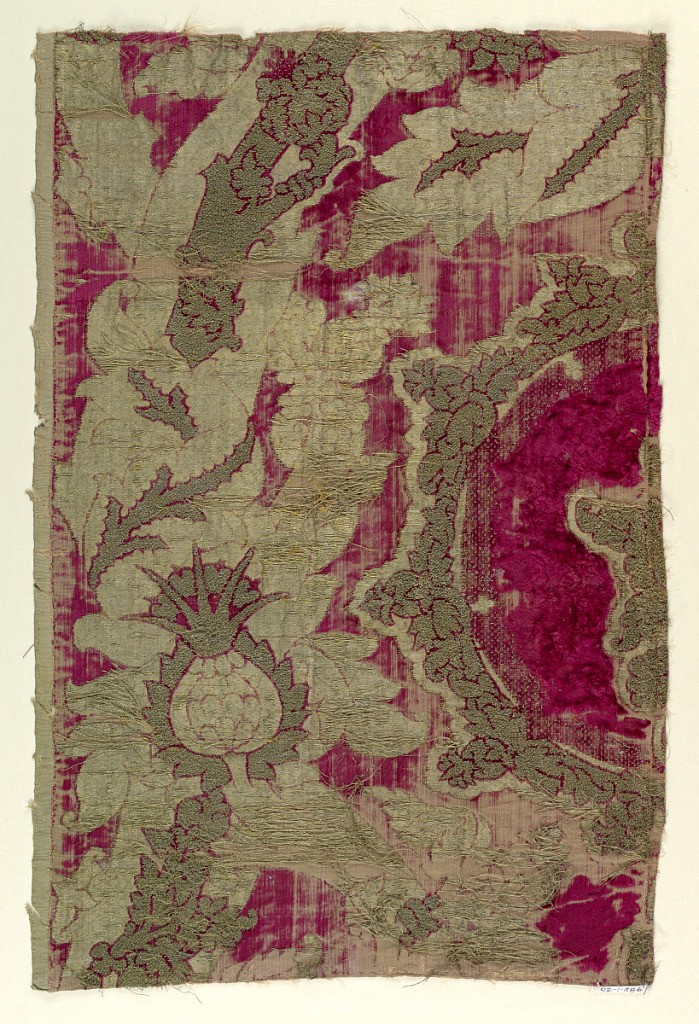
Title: Fragment
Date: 15th century
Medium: silk, metallic Technique: supplementary warp loops in plain weave foundation (velvet) with brocaded supplementary weft
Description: Fragment with pomegranate motif. Velvet in two heights and gold and silver threads.